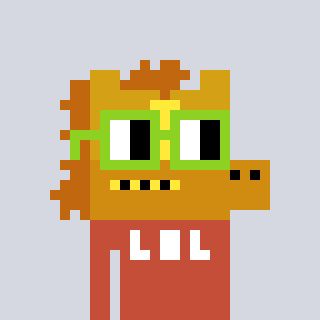
a pixel art character with square light green glasses, a yellow horse-shaped head and a rust-colored body on a cool background